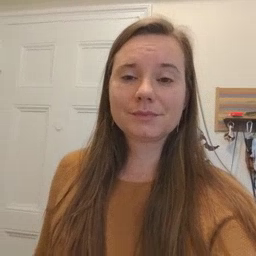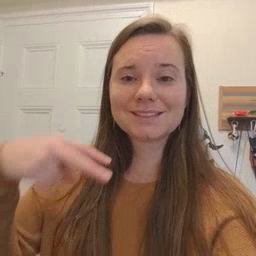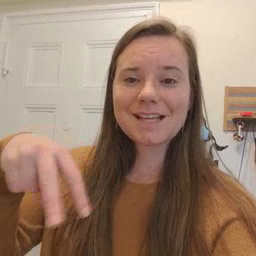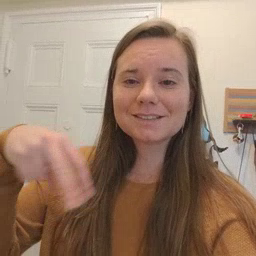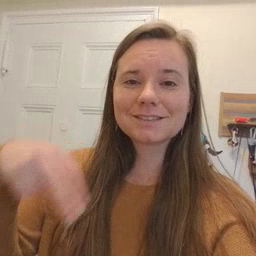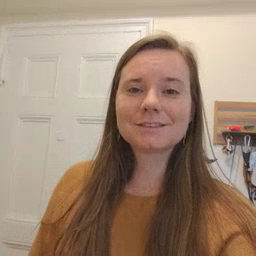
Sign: dance